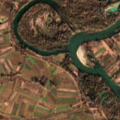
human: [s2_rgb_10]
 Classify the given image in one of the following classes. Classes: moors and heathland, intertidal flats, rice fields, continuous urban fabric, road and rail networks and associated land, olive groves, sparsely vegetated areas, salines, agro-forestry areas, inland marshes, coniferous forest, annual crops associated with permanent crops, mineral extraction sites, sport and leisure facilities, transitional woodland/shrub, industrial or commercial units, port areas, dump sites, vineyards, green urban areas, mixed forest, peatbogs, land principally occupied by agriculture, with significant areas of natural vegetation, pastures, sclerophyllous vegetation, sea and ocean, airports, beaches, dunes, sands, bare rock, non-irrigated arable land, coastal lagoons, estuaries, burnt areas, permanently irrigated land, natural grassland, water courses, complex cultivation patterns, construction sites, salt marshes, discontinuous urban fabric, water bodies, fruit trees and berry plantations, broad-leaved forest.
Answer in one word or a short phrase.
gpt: non-irrigated arable land, land principally occupied by agriculture, with significant areas of natural vegetation, transitional woodland/shrub, inland marshes, water courses